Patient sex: F
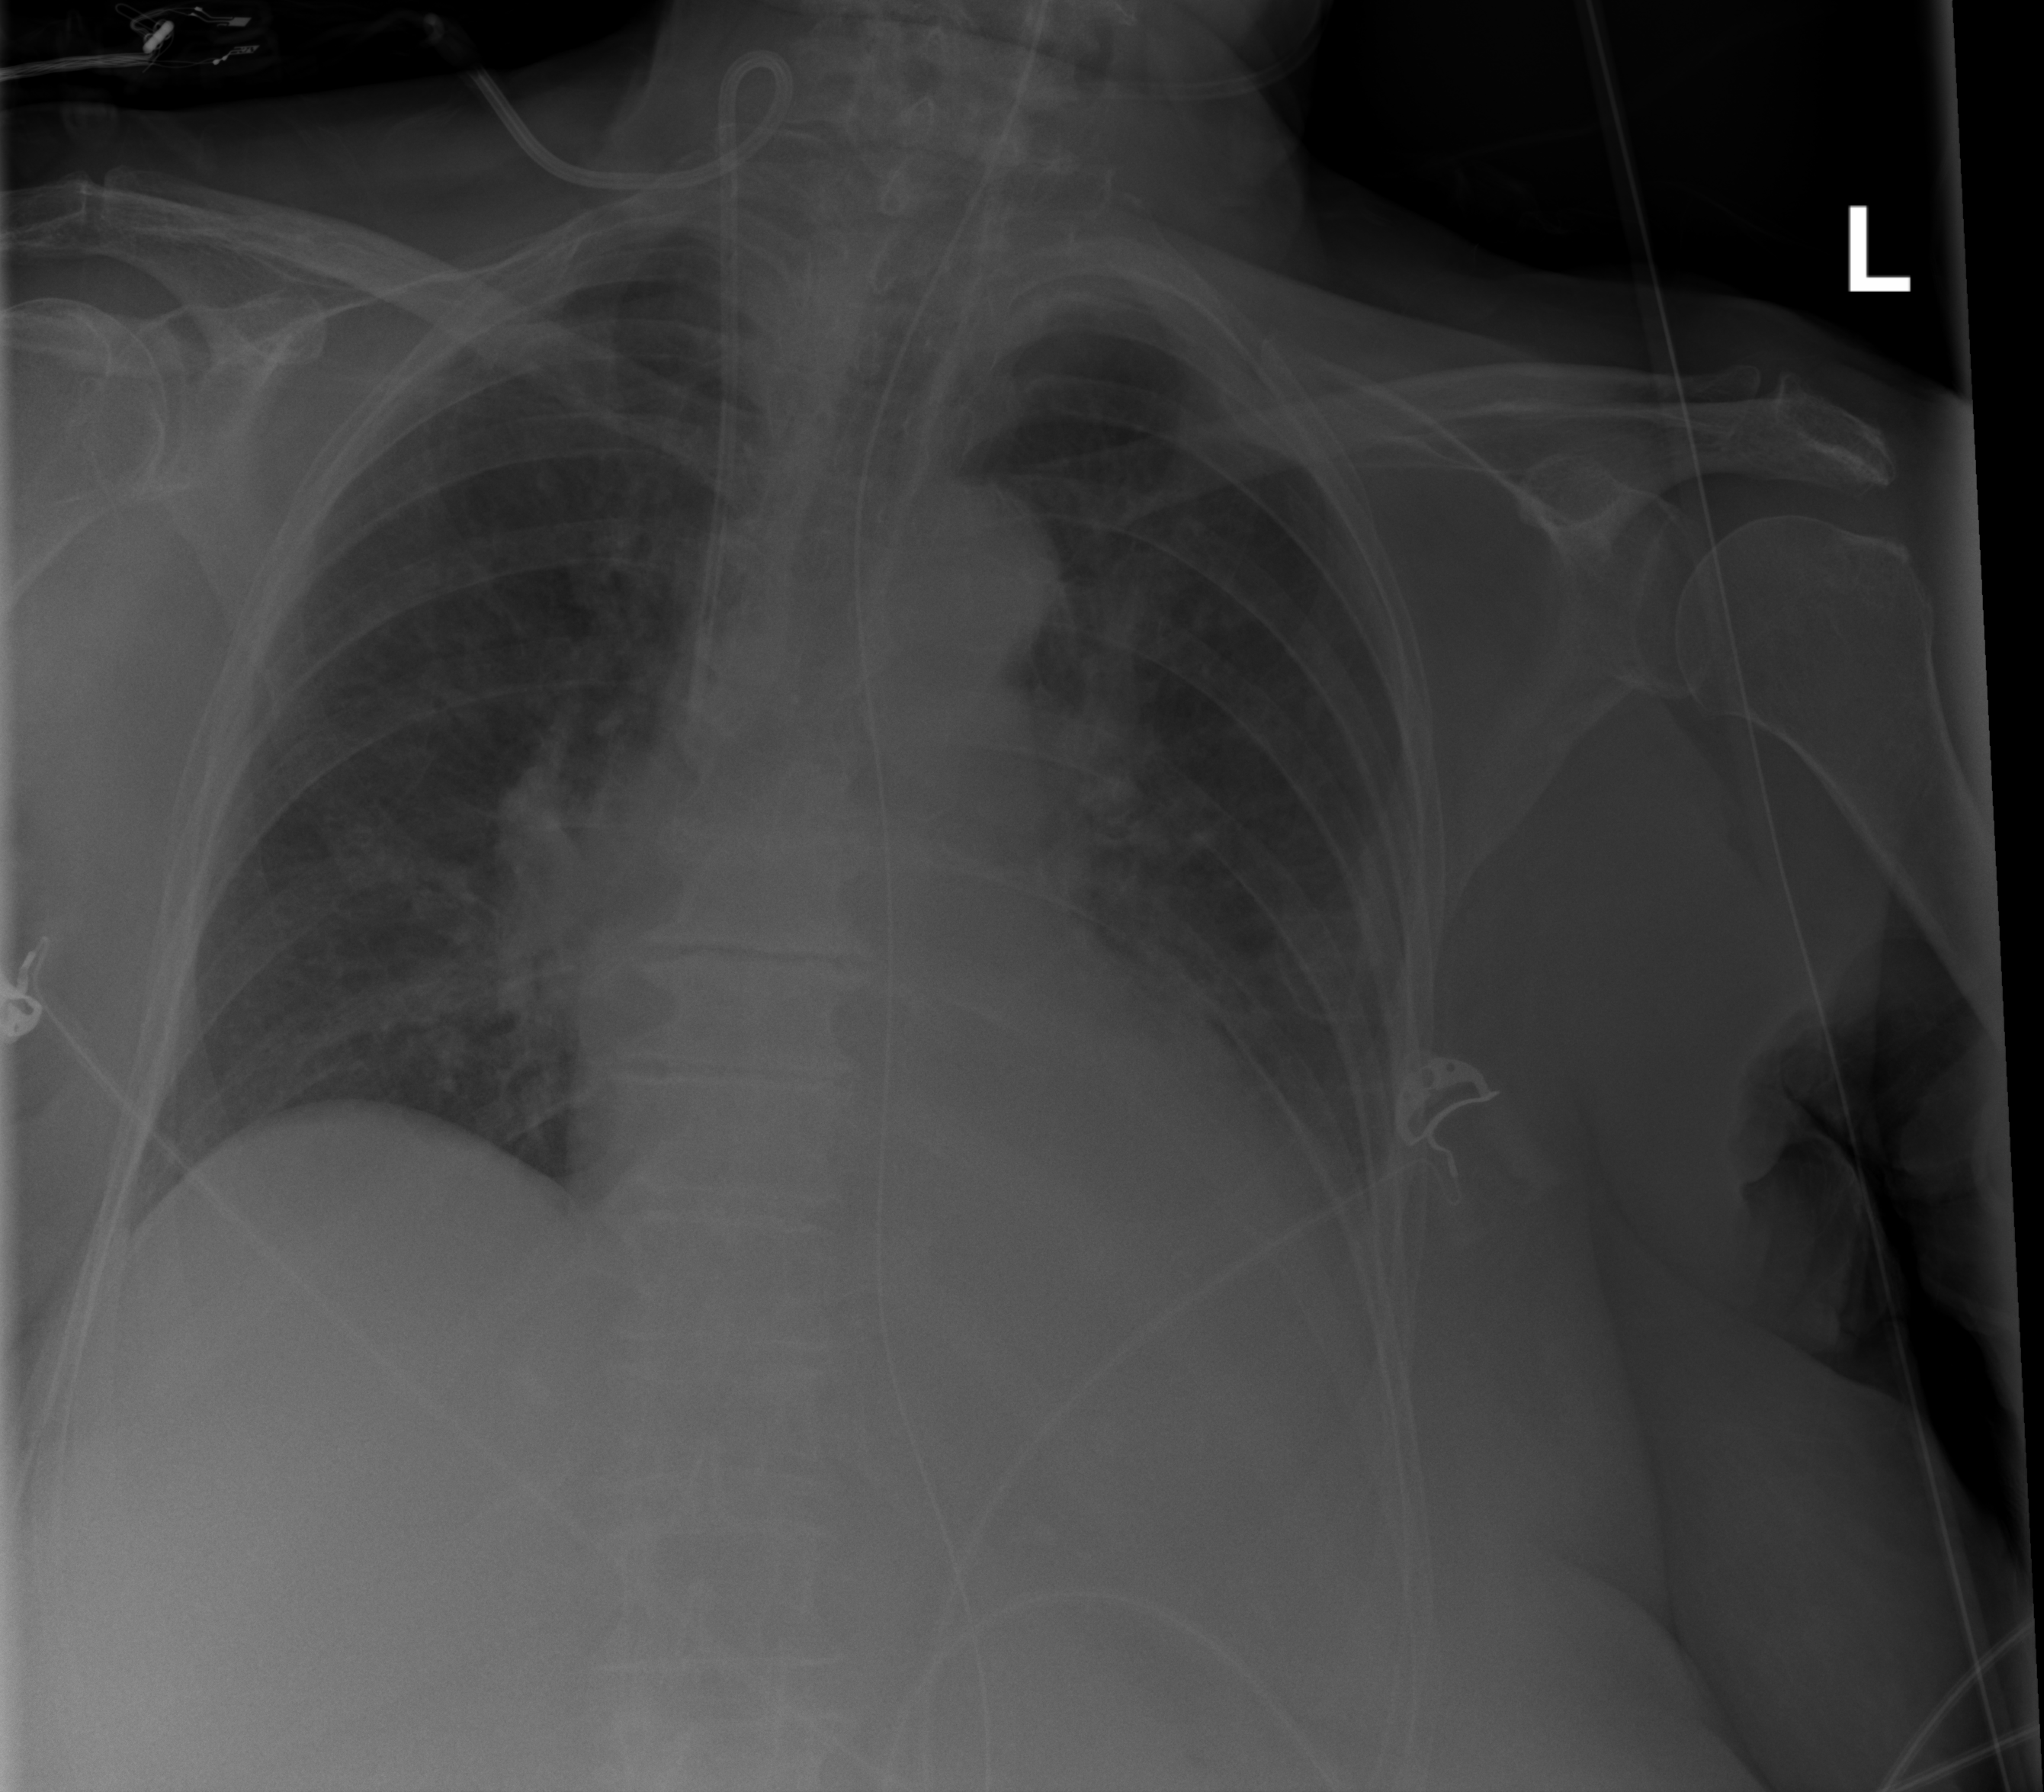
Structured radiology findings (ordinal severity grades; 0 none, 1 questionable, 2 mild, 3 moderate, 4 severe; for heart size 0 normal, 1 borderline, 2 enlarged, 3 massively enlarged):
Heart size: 1
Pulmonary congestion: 2
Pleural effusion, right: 0
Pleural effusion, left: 2
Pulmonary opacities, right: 0
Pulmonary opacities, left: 0
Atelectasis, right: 0
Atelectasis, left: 2